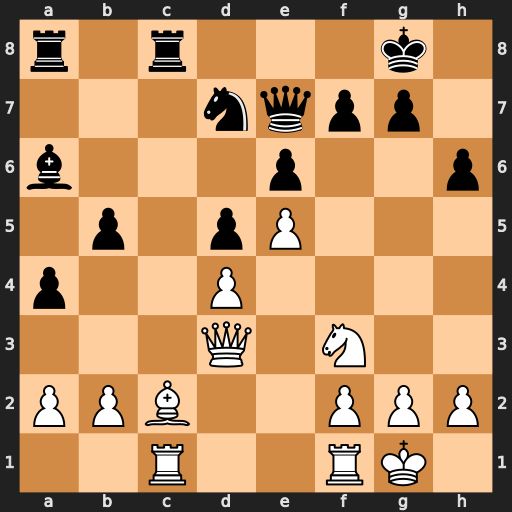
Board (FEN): r1r3k1/3nqpp1/b3p2p/1p1pP3/p2P4/3Q1N2/PPB2PPP/2R2RK1
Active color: w
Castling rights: -
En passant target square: -
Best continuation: Qh7+ Kf8 Qh8#